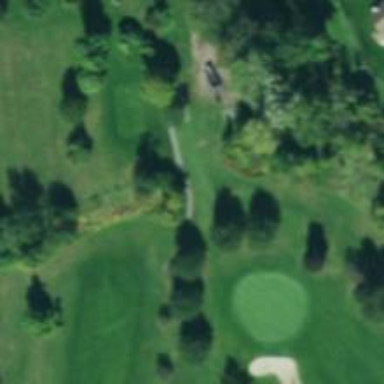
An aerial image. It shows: Path for golf carts.